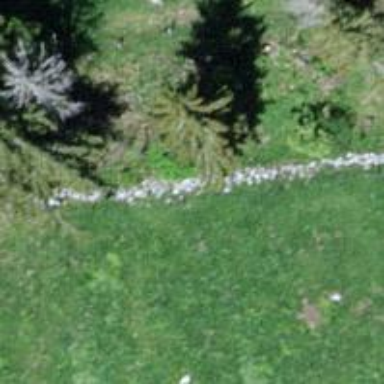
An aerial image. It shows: Wall barrier.